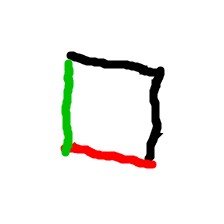
Shape: square